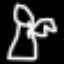
Label: angel